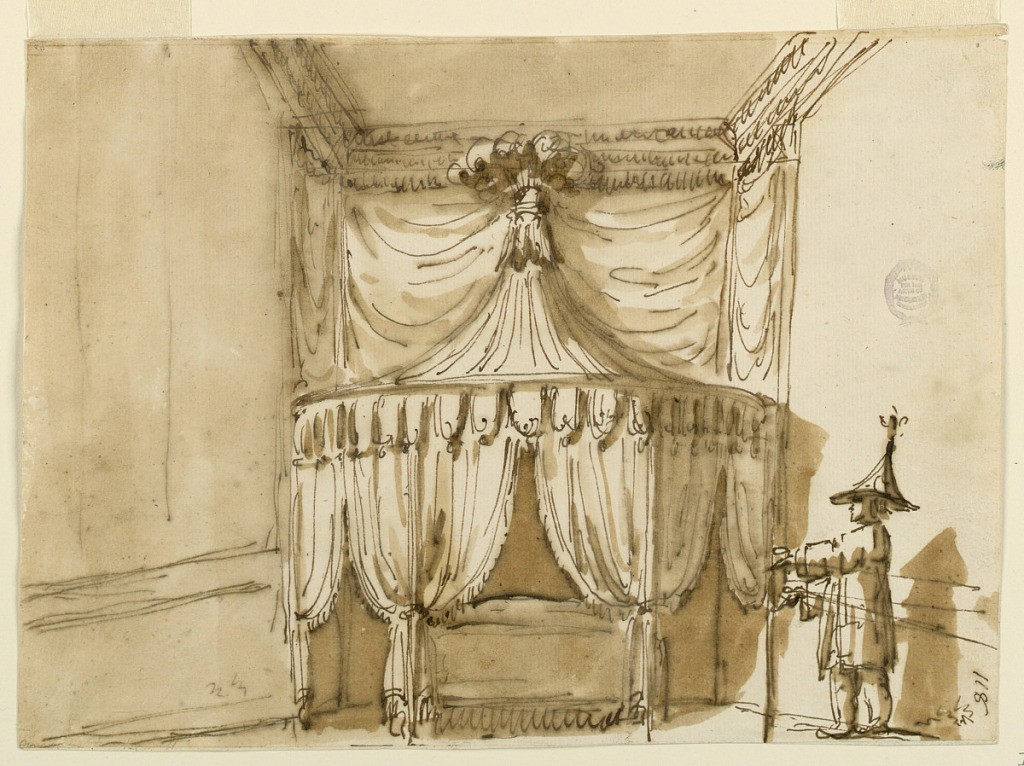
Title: Bed Alcove with a Figure
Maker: Giuseppe Barberi, Italian, 1746–1809
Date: ca. 1790
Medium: Pen and brown ink, brush and brown wash on off-white laid paper, lined
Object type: Drawing
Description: Elevation of a round bed alcove richly hung with textile and lambrequins. The top is tented and capped with large feathers. At right stands a Chinese figure in robes and a tall hat resembling the bed.